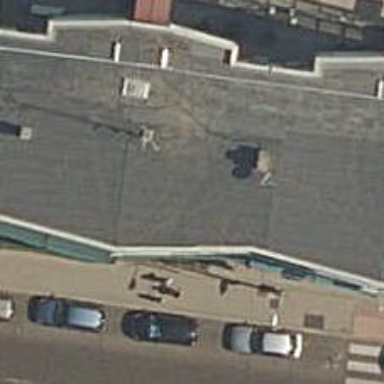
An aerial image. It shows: Greengrocer shop.